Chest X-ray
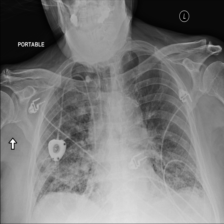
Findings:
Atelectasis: negative
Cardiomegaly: negative
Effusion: negative
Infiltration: positive
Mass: negative
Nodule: positive
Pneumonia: negative
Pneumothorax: negative
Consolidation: negative
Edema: negative
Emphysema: negative
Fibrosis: negative
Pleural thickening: negative
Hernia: negative